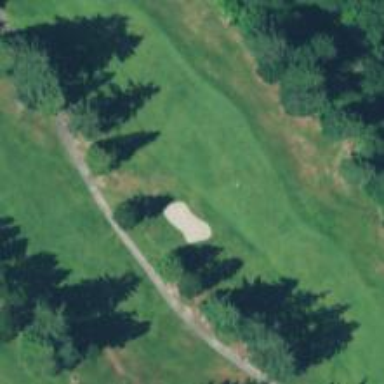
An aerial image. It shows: Well-maintained grassy area known as the fairway on golf course.